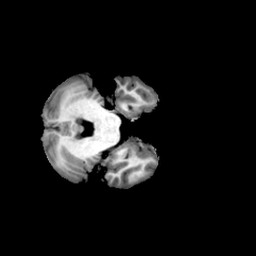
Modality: T1w
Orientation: axial
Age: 19
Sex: female
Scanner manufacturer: philips
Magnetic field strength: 3 T
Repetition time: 0.0082 s
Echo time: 0.0037 s